【题型】选择题　【知识点】平面几何　【难度】easy
如图, $AD$ 是 $\triangle ABC$ 的高, 若 $BD = 2CD = 6$, $\tan C = 2$, 则 $\sin B = $( )

A. $\frac{1}{2}$
B. $\frac{\sqrt{2}}{2}$
C. $\frac{1}{3}$
D. $\frac{\sqrt{2}}{3}$
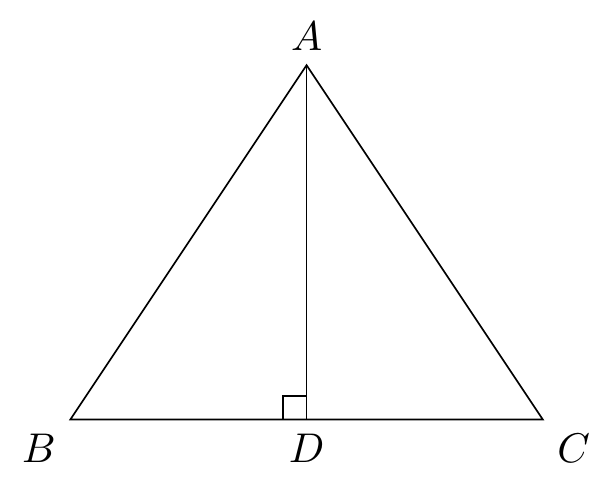
【解答】
解：$\because BD = 2CD = 6$,

$\therefore CD = 3$,

$\because \tan C = 2$,

$\therefore \frac{AD}{CD} = 2$, 则 $AD = 6$,

$\therefore BD = AD = 6$, $AD \perp BC$,

$\therefore \angle B = 45^\circ$,

$\therefore \sin B = \sin 45^\circ = \frac{\sqrt{2}}{2}$。

故选：B。